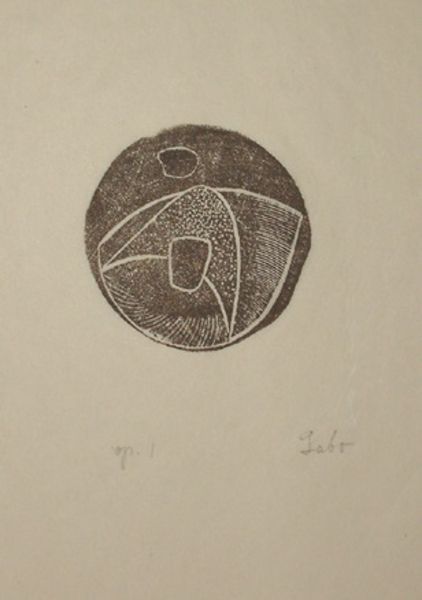
Titel: Opus 1, Opus 1
Künstler: Naum Gabo
Standort: Amherst (Massachusetts, USA)
Institution: Mead Art Museum, Amherst College
Schlagwörter: white, black, gray, grey, print, perspective, woodcut, drawing, black and white, oval, dots, etching, illustration, line, monochrome, sketch, abstract, small, circle, form, lines, mark, shapes, linear, space, hatching, ball, zeichnung, shape, curves, braun, triangle, amulett, ernte, rund, muster, bleistift, felder, kreis, centre, sphere, object, scratching, hatch, printmaking, oblong, three-dimensional, crosshatch, scratch, curved, white space, star trek, lump, isolated, 3d, jobr, zeichnen, ethno, ethnisch, lithografie, ecken